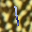
Label: 1